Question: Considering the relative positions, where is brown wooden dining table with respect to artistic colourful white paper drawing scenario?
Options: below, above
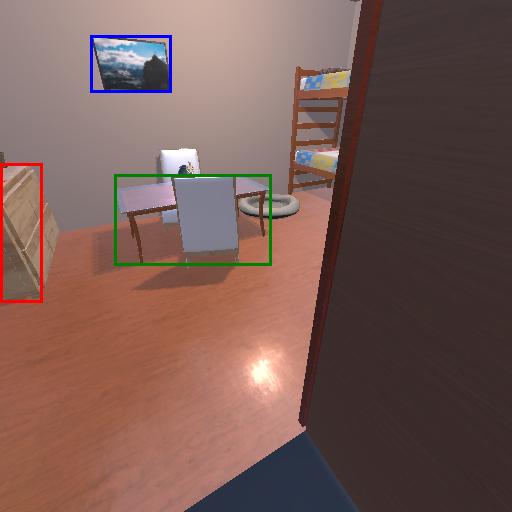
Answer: below